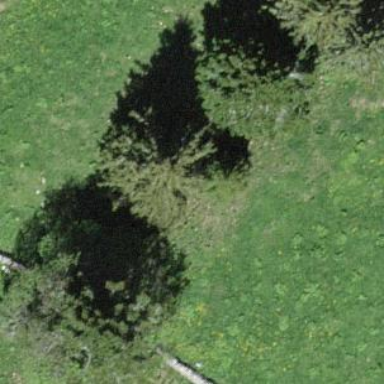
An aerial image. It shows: Evergreen forest with needle-leaved trees.